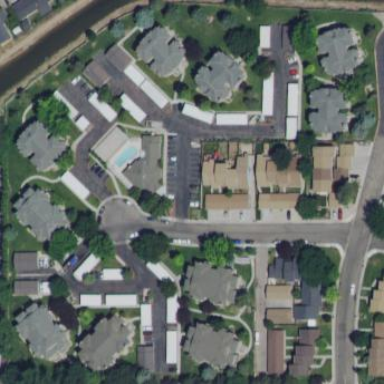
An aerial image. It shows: Residential area with apartments.